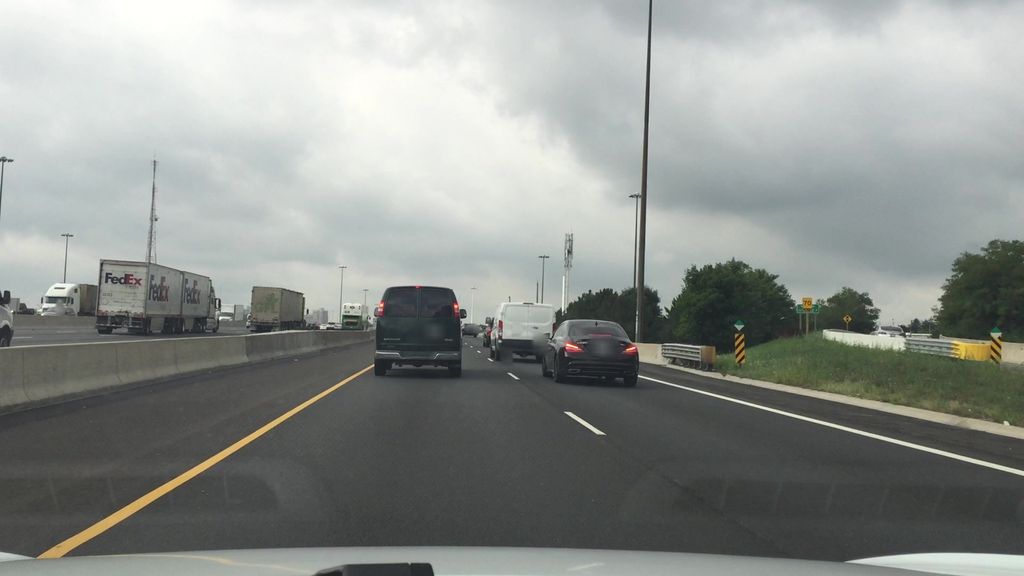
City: toronto